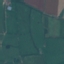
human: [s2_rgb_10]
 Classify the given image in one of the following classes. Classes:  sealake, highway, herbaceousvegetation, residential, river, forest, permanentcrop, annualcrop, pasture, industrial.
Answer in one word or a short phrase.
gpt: Pasture